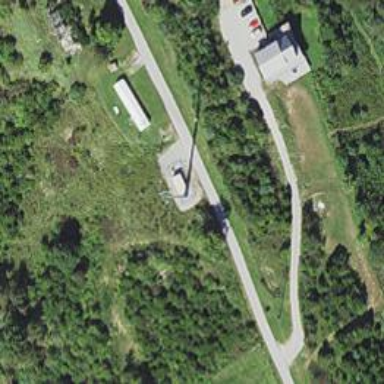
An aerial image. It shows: Mast structure.